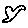
Label: bird